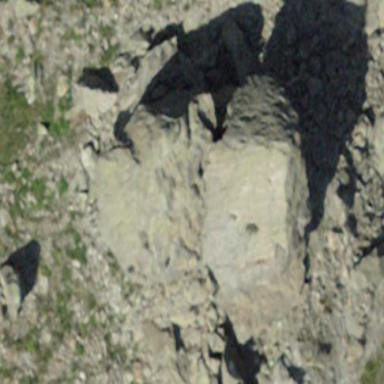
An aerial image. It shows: Natural rock formation.